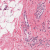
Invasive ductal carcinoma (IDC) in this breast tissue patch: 0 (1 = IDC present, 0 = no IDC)